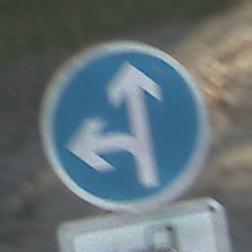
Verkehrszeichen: VorgeschriebeneFahrtrichtungGeradeausOderLinks
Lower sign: MehrspurigeFahrzeugeFrei8
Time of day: MorningAfternoon
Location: Outdoor (Nature)
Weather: PartlyCloudy
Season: NotSpecified
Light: Natural